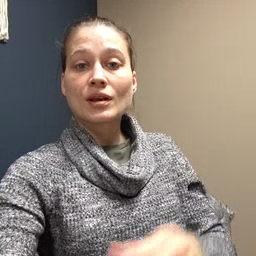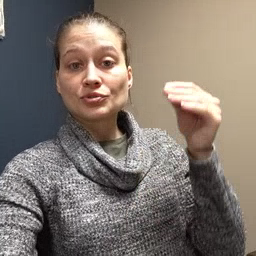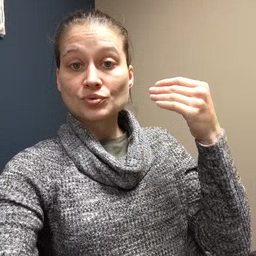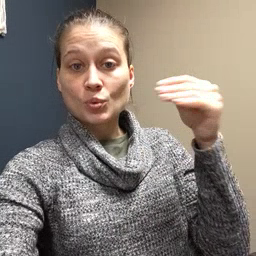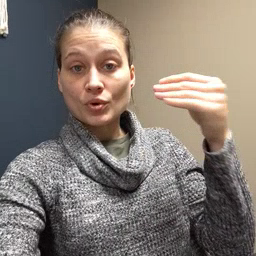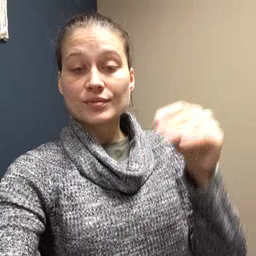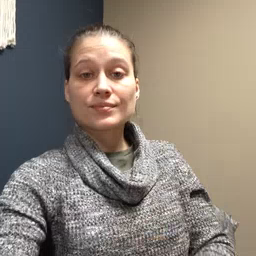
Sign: store